Aerial crown-view tile of a tropical tree (Barro Colorado Island, Panama), acquired 20250317:
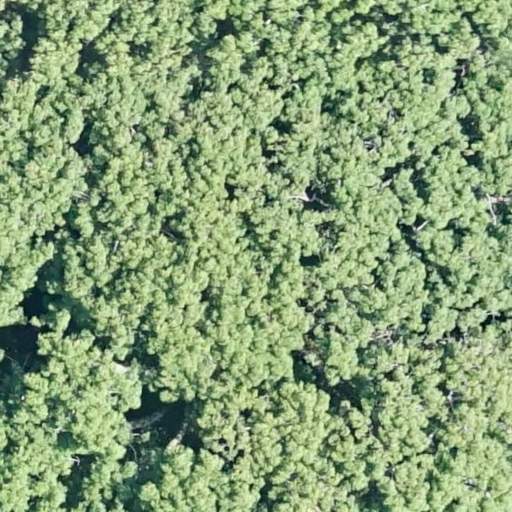
Species: Ceiba pentandra
GBIF accepted scientific name: Ceiba pentandra
Crown area: 1212.123 m²